Field crop: maize
Growth stage: 1
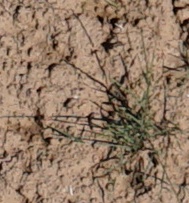
Species: lolium